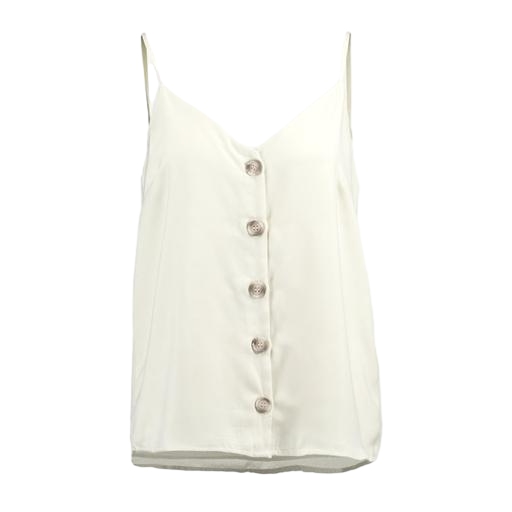
white button front barcelona cami, white sleeveless button, sleeveless white button, white background